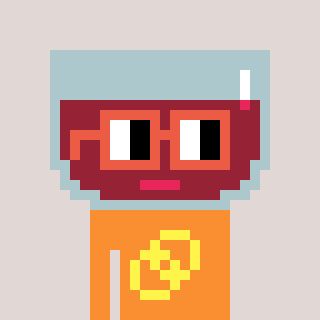
a pixel art character with square orange glasses, a wine-shaped head and a orange-colored body on a warm background